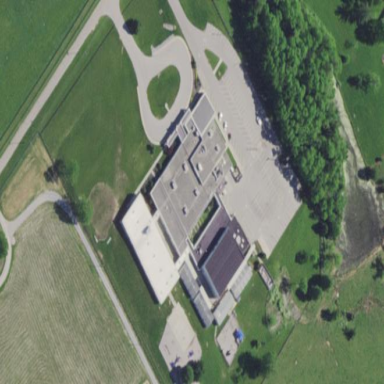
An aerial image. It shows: School.